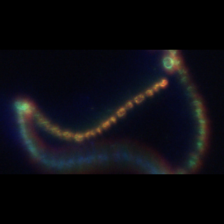
Taxon: Chaetoceros
Group: Diatoms